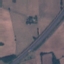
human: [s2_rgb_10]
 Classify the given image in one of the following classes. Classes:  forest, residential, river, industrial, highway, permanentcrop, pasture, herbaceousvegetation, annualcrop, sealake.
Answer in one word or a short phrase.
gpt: Highway